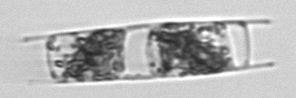
Label: Hemiaulus